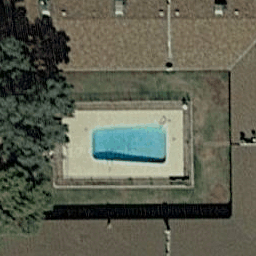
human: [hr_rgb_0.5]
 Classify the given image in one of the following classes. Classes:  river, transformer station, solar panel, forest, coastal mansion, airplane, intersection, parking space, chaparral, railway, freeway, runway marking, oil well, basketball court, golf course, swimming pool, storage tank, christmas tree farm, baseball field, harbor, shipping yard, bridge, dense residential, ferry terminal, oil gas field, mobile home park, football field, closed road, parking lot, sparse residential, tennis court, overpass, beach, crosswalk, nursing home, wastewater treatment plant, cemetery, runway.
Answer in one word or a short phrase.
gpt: swimming pool